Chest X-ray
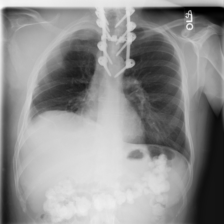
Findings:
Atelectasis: negative
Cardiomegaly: negative
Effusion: negative
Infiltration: negative
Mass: negative
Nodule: negative
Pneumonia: negative
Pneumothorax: negative
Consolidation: negative
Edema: negative
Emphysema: negative
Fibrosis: negative
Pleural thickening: negative
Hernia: negative